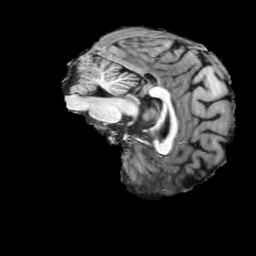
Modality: T1w
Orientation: sagittal
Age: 32
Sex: male
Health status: ill